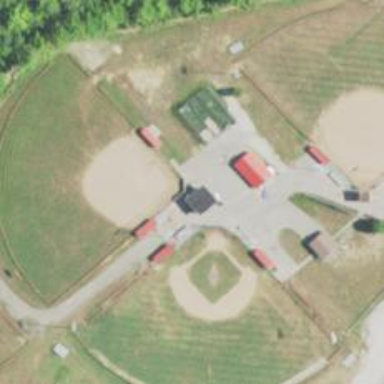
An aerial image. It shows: Sports centre specializing in baseball.